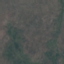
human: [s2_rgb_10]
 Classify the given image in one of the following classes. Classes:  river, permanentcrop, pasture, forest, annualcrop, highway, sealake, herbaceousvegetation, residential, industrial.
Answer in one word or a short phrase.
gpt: HerbaceousVegetation